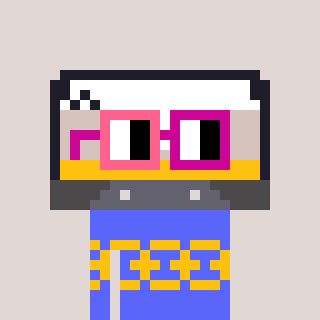
a pixel art character with square pink and red glasses, a cassette tape-shaped head and a purple-colored body on a warm background